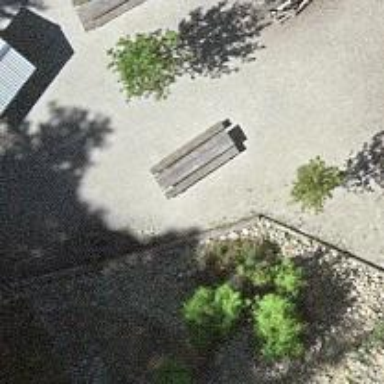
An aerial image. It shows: Picnic table located in leisure land area.